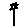
Label: flower